Question: I am confused with git merge.
Suppose i have 'feature' branch taken from 'master' and they have divergedliek this
and they merged like this

Now i want to know that what will be the diagram after this command
'''
git checkout master
git merge new-feature
'''
1. What will be the diagram after this command git checkout master git merge new-feature provided after that i dont close feature branch after that and just do one more commit after that on feature branch
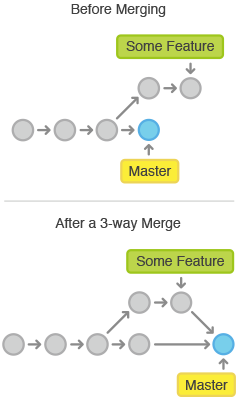
Answer: The answer is: nothing happens to the 'feature' branch as a result of the merge. The new merge commit is added on the current branch (which is 'master' when the merge is done). No existing commit is affected, as no existing commit can ever be changed at all.
As an aside, the arrows between commits really should point the other way. New commits point back to older commits; older commits can never be modified, not the least little bit, so there's no way to "add an arrow" to an older commit. You can only make a new commit, which then has one or more back-pointing arrows, to one or more older commits. (One arrow per pointed-to-commit, that is. You can even make a new commit with back-pointing arrows: this is a new "root commit". That's a bit more of an advanced thing, though, and not all that common in repositories.)
Although the ASCII art version is not as pretty, these are the same before and after diagrams:
'''
o-o <-- feature
/
o--o--o--o <-- master
'''
[becomes:]
'''
o-o <-- feature
/ o--o--o--o--o <-- master
'''
If you then check out 'feature' and add another commit to 'feature' after this, it becomes:
'''
o-o--o <-- feature
/ o--o--o--o--o <-- master
'''
---
Edit: let's re-draw that last picture (same picture, we'll just put a name 'm1', for "merge #1", in place of one of the 'o's representing a commit):
'''
o-o--o <-- feature
/ o--o--o--o--m1 <-- master
'''
Now suppose you continue developing away on 'feature', adding two more commits:
'''
o-o--o--o-o <-- feature
/ o--o--o--o--m1 <-- master
'''
and then decide to merge 'feature' into 'master' again. To do this, git will need to make a new merge commit, 'm2':
'''
o-o--o--o-o <-- feature
/ \ o--o--o--o--m1------m2 <-- master
'''
The merge base for the merge is derived by looking at the merge, so that git can tell that only the three latest 'feature' commits need to be brought in.
This is why, if you decide that something from 'feature' has broken 'master' and you "undo" it before adding merge 'm2', you need to manually "redo" it if needed. That is, suppose that after making merge 'm1' but before adding the three new commits on 'feature', you find that 'master' is broken and you add a commit 'f' ("fix by removing a piece of feature"):
'''
o-o <-- feature
/ o--o--o--o--m1--f <-- master
'''
Now you go ahead and work in 'feature' as before, adding the three commits:
'''
o-o------o-o-o <-- feature
/ o--o--o--o--m1--f <-- master
'''
Now when you go to 'git merge feature' into 'master', git will again find the base, and know just to take the changes from the three newest commits and add them to 'f':
'''
o-o------o-o-o <-- feature
/ \ o--o--o--o--m1--f------m2 <-- master
'''
But commit 'f' deliberately disabled part of the new features. You may have to manually fix up the merge (either before making commit 'm2', or in a separate commit after 'm2'--how you want to do it is up to you) that "undoes" the fix in 'f', re-enabling the full feature.
---
Regardless of whether and when 'feature' is to be merged back into 'master' again later, you can choose whether or not to merge 'master' into 'feature'. Let's assume for instance that there's something especially 'G'ood in 'master' that be brought into 'feature':
'''
o-o <-- feature
/ o--o--o--G--m1 <-- master
'''
Here you can just:
'''
git checkout feature && git merge --no-ff master
'''
to bring the changes in 'G' and 'm1' into 'feature'. Of course the changes in 'm1' are already there, but git can figure this out itself, so it will really only bring in the good stuff from 'G':
'''
o-o----m2 <-- feature
/ \ /
o--o--o--G--m1 <-- master
'''
The '--no-ff' is only needed if you want an explicit merge commit, which is useful for making the development line of "feature" stand out. If you leave out '--no-ff', git will observe that bringing 'm1' into 'feature' results in, well, 'm1', and will just move the branch label in a "fast forward" operation:
'''
o-o
/ o--o--o--G--m1 <-- feature, master
'''
If you're "on branch feature" ('git checkout feature') and make a new commit, that will leave the label 'master' pointing at 'm1', and 'feature' pointing at your "new newest" commit:
'''
o-o
/ o--o--o--G--m1 <-- master
o <-- feature
'''
I put 'feature' down below to emphasize that it's not obvious that the "top" 'o-o' line was once on 'feature'.
Note that this graph is the same as this alternative drawing that looks a bit like a snail:
'''
o-o o <-- feature
/ \ /
o--o--o--G--m1 <-- master
'''
which kind of hints that the 'o-o' have been on feature; but is very different from drawing, which includes 'm2':
'''
o-o----m2--o <-- feature
/ \ /
o--o--o--G--m1 <-- master
'''
and which makes it very clear that 'feature' has an unbroken lineage going back to the earlier top 'o-o'. This is basically what "other direction merging with '--no-ff'" is for.
(Do you want it? Well, that depends on , really. Graphs like the "snail" one are very common, and you get used to them and knowing which branch-label was on some commit sequence some time in the past is often not very useful. But sometimes it is useful, and then you want the graphs that look more like tents and geometric things, rather than snails. :-) )